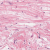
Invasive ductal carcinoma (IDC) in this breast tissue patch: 1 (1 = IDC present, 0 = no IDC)